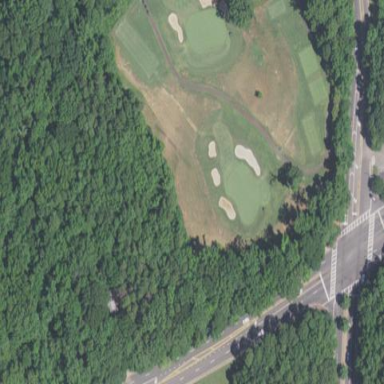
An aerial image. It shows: Rough area in golf course.